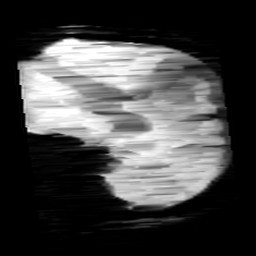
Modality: minIP
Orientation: sagittal
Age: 13
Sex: male
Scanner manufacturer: siemens
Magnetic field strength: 3 T
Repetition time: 0.027 s
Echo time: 0.02 s